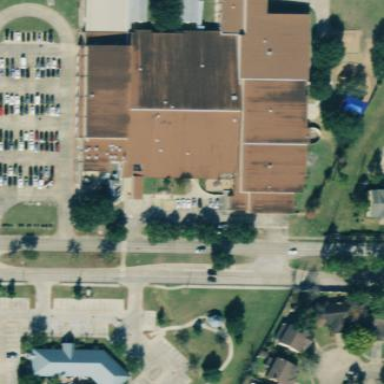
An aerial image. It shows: School building.